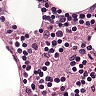
Metastatic tissue present: no